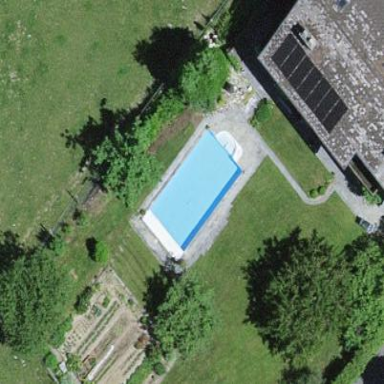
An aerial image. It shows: Swimming pool located in leisure land.